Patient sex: M
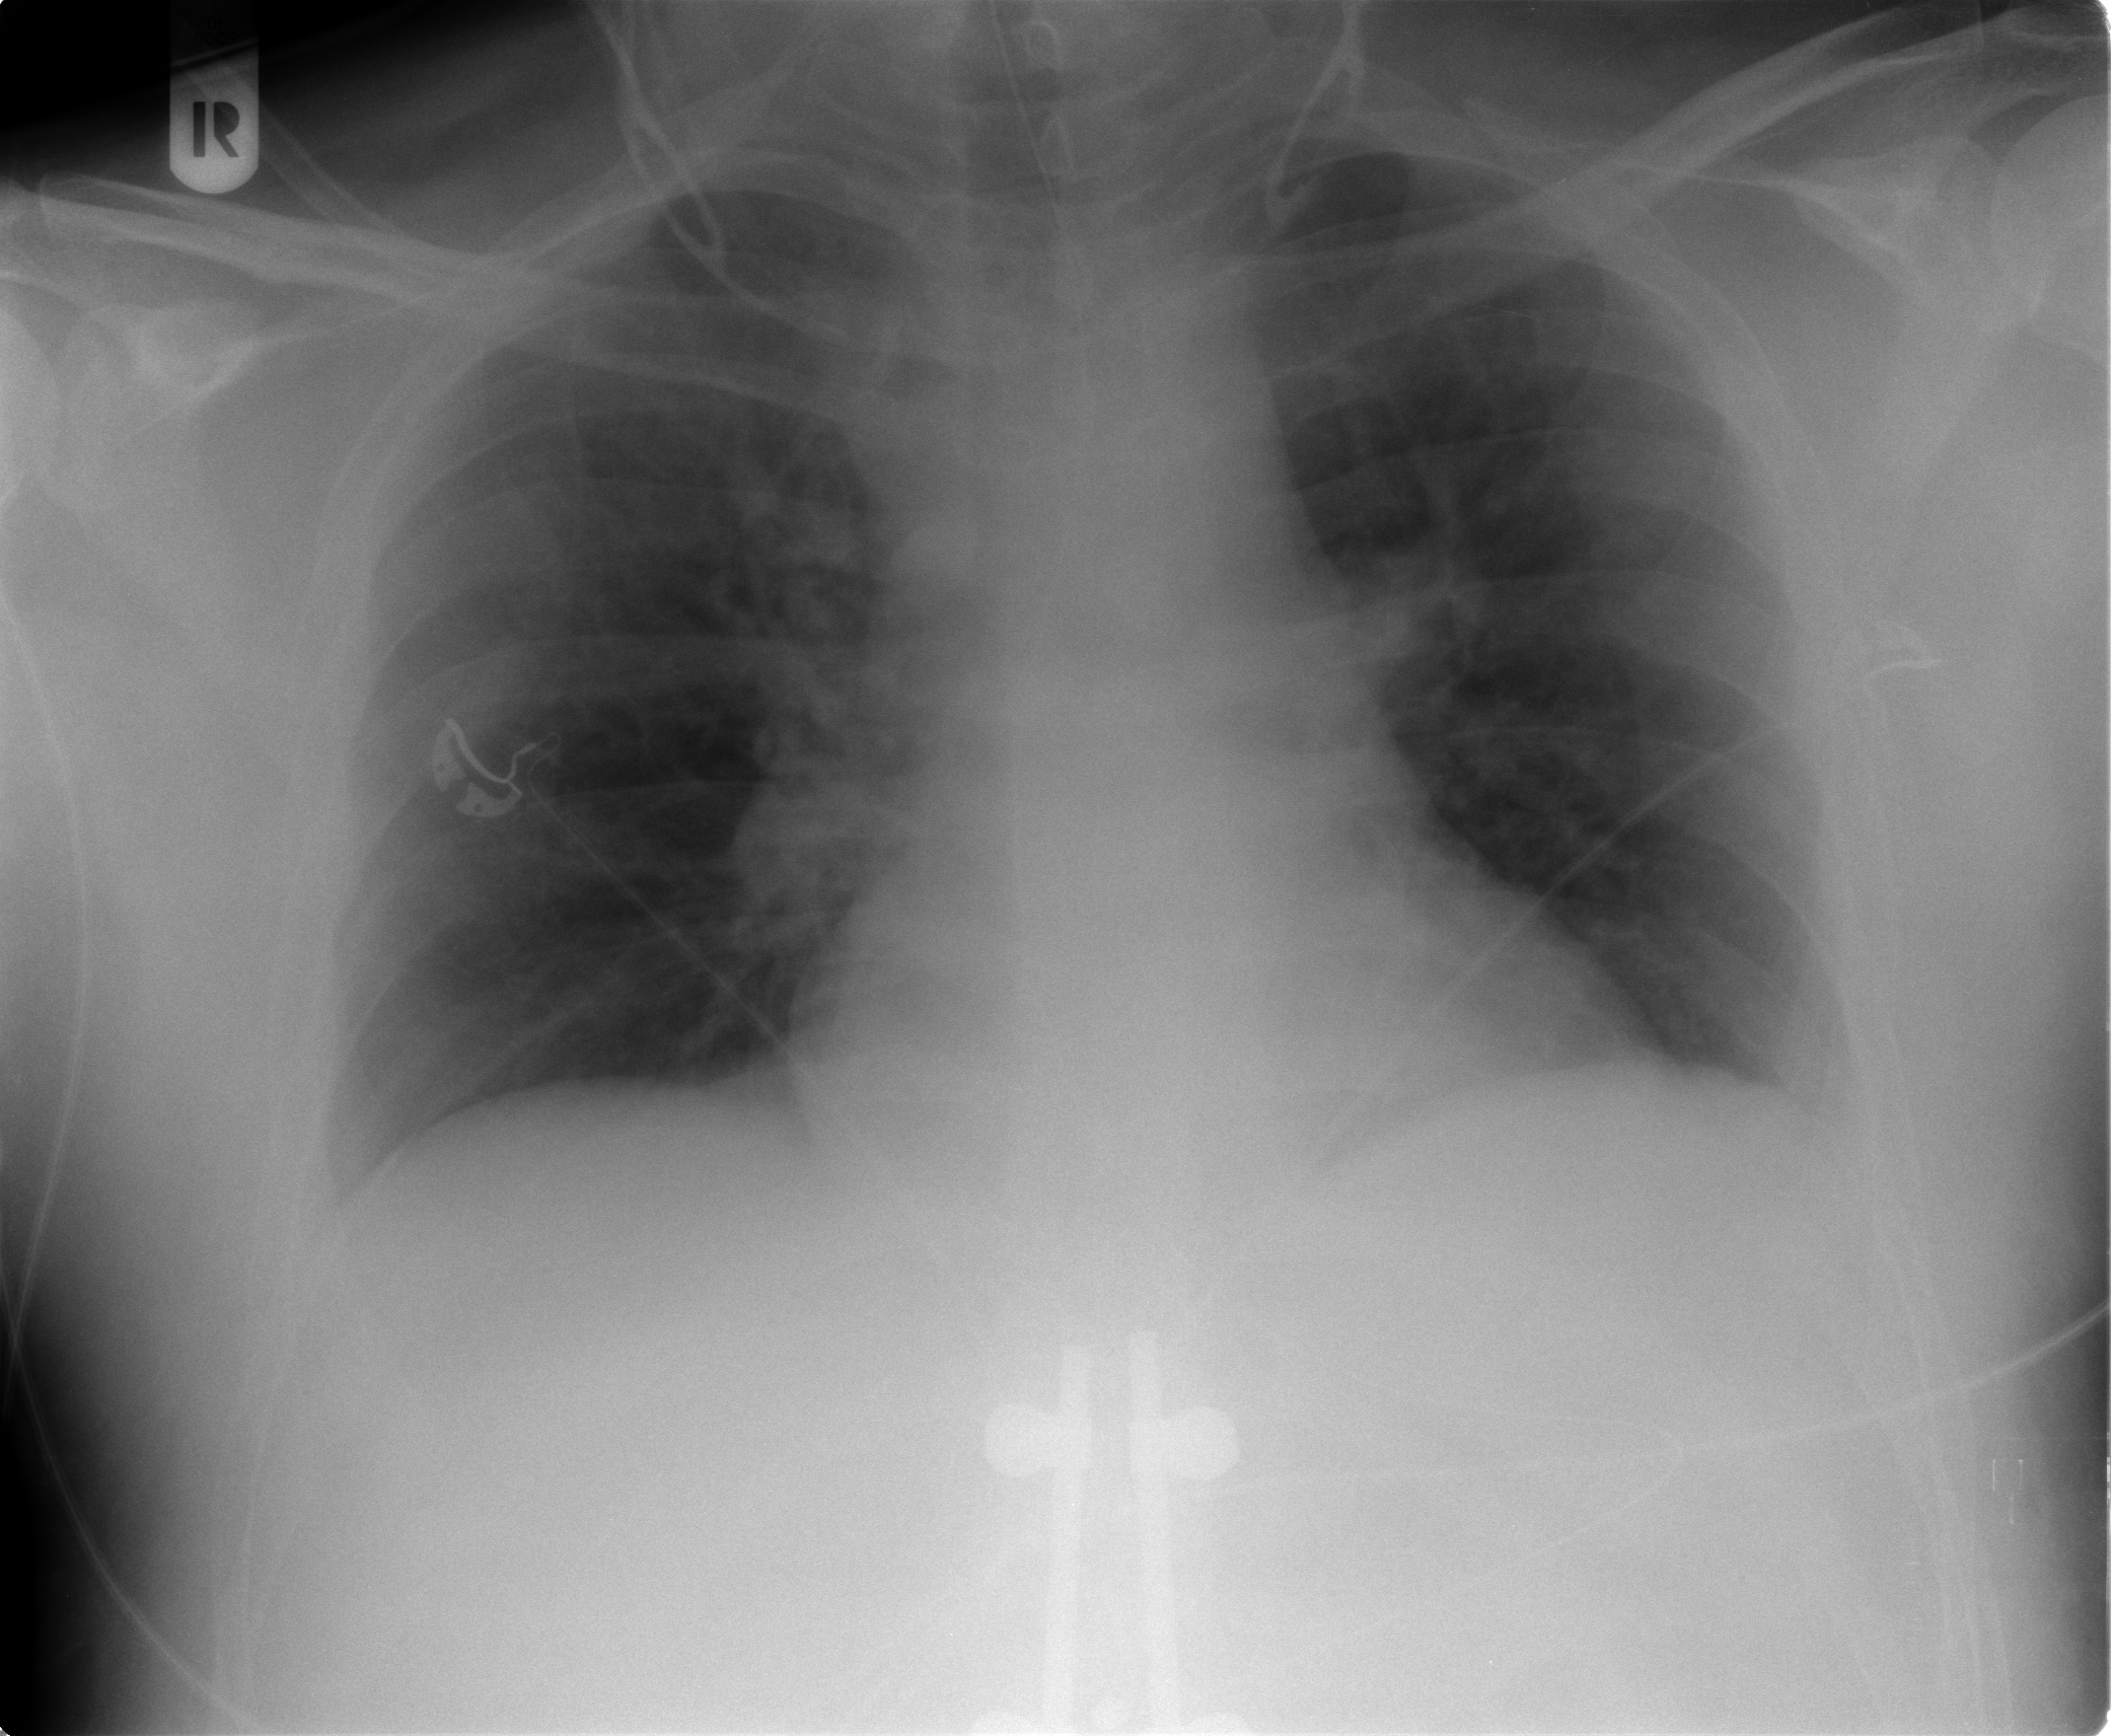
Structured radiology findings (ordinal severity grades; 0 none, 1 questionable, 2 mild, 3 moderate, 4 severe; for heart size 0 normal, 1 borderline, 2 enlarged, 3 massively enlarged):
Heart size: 0
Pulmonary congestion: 0
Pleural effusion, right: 0
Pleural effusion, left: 0
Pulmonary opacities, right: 0
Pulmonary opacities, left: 0
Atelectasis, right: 1
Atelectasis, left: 0